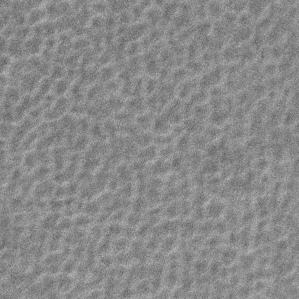
Label: frost